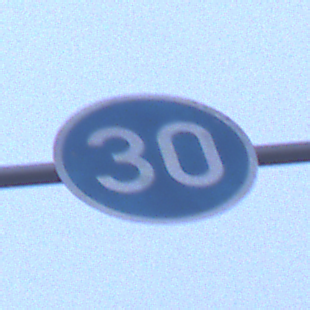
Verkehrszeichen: VorgeschriebeneMindestgeschwindigkeit
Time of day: SunriseSunset
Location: Outdoor (Urban)
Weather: Overcast
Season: NotSpecified
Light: Natural